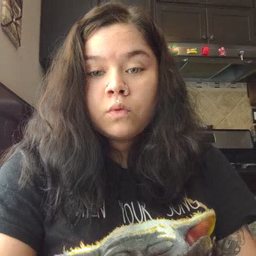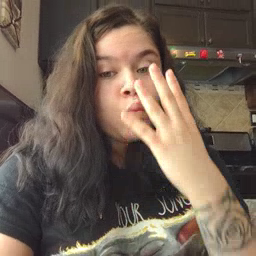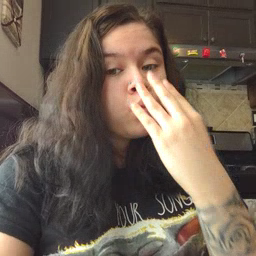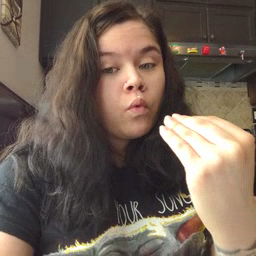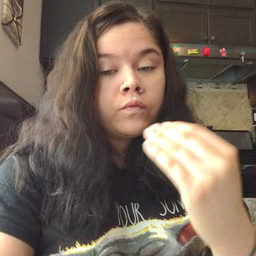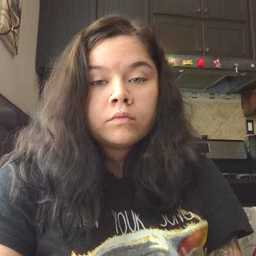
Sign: wolf